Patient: sex F, age 55
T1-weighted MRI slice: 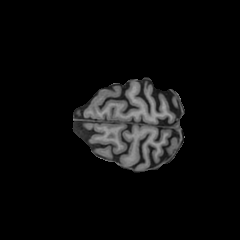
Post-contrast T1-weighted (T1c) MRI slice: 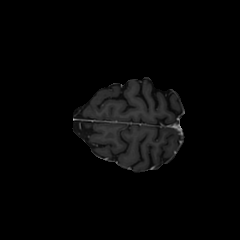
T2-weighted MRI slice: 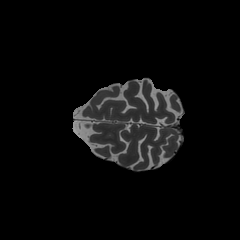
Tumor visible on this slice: no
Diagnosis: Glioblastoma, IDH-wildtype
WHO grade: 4